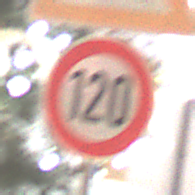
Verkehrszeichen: Geschwindigkeit120
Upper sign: UnebeneFahrbahn
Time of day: Night
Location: Outdoor (Urban)
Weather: Overcast
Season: Winter
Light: Artificial